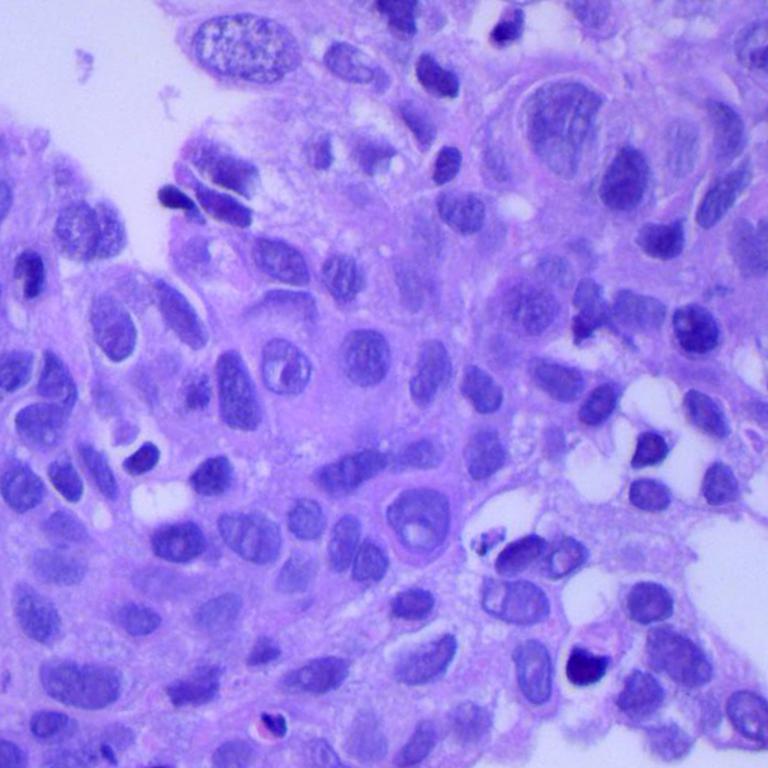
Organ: lung
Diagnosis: squamous carcinomas